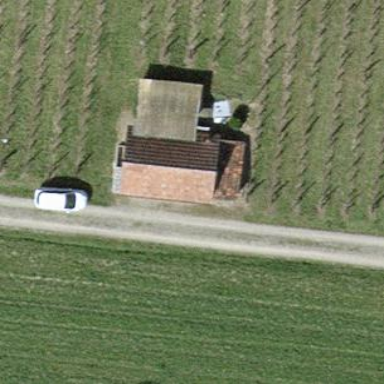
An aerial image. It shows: Hut.